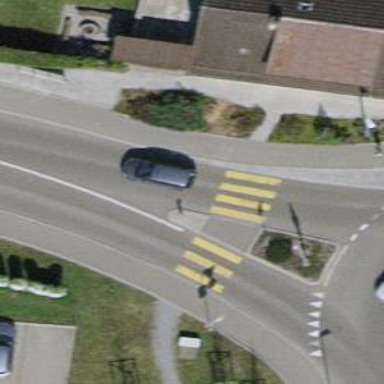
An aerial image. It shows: Uncontrolled crossing with pedestrian island.